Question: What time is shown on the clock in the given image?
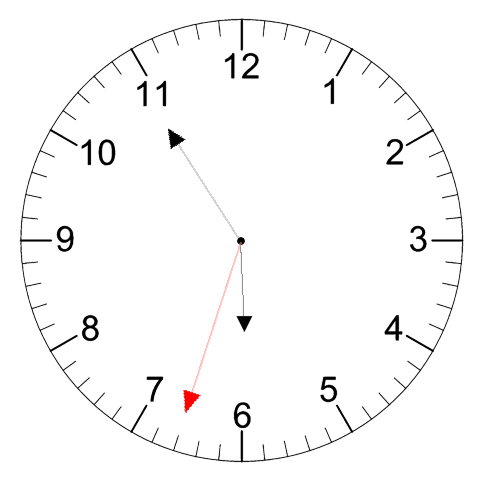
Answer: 05:54:33